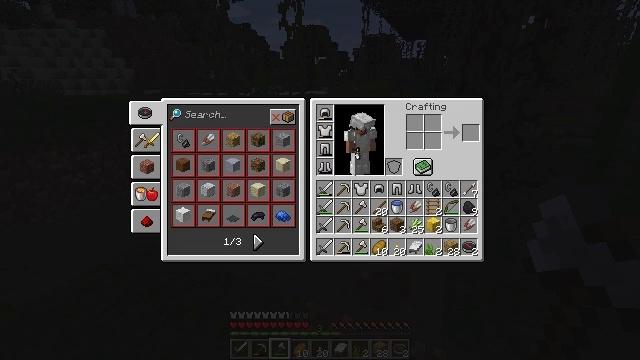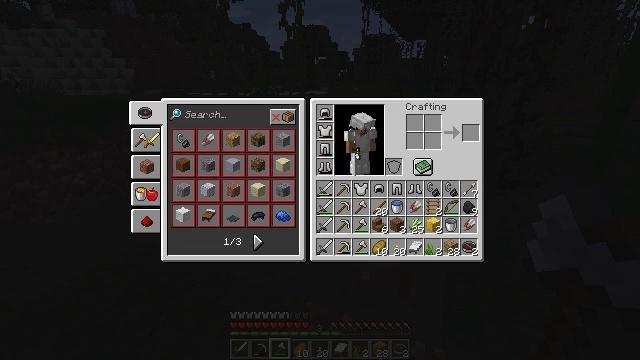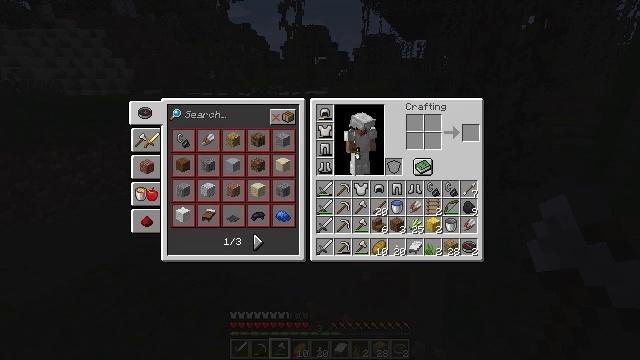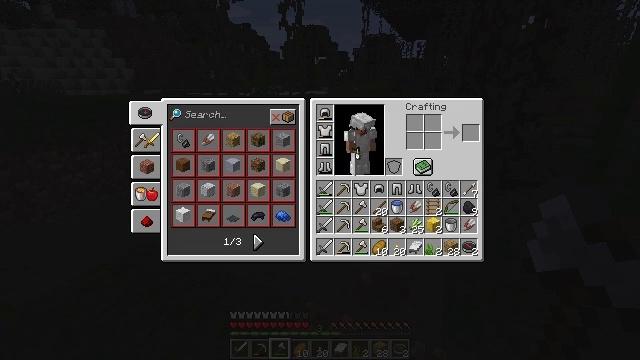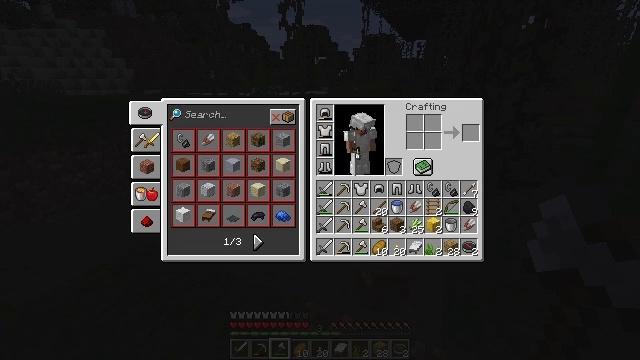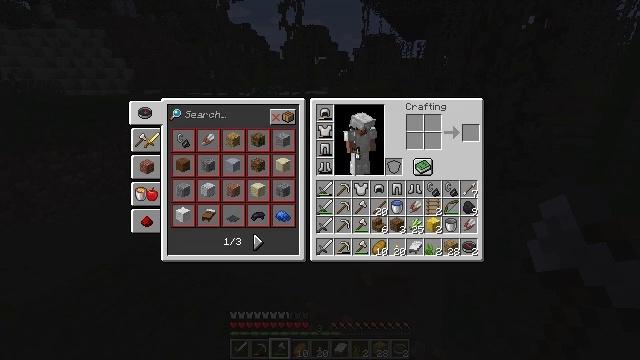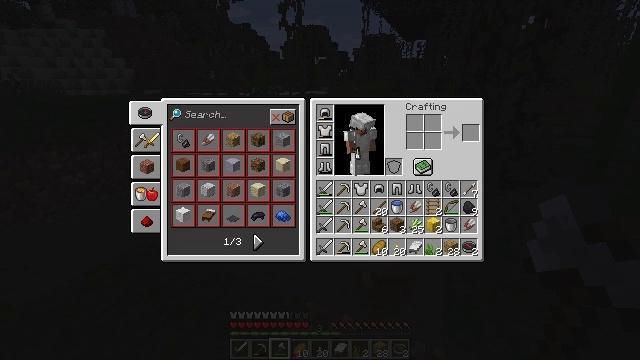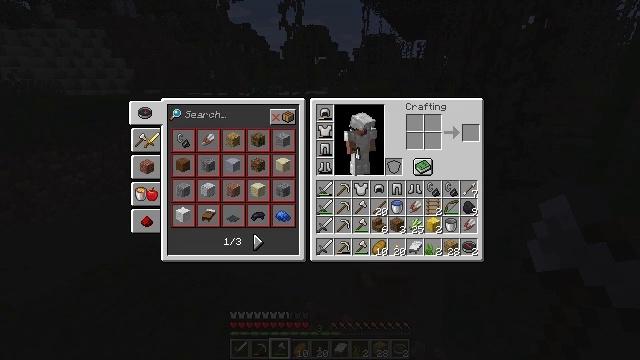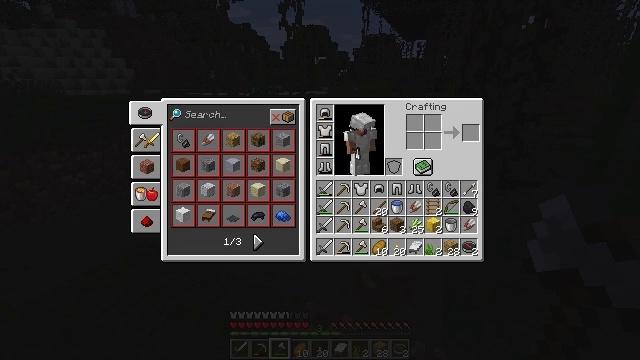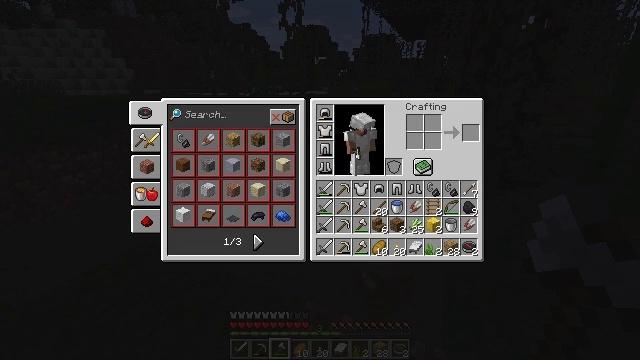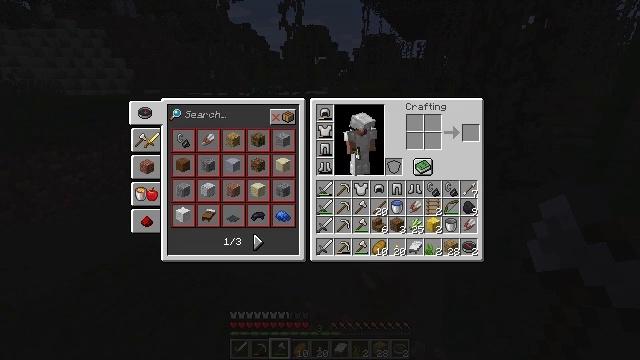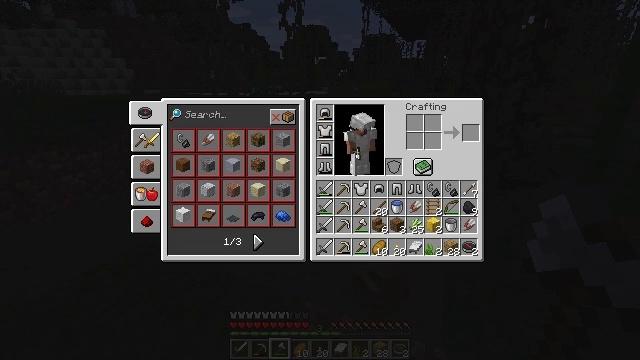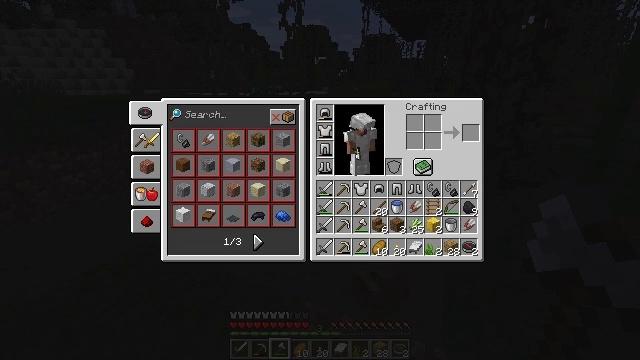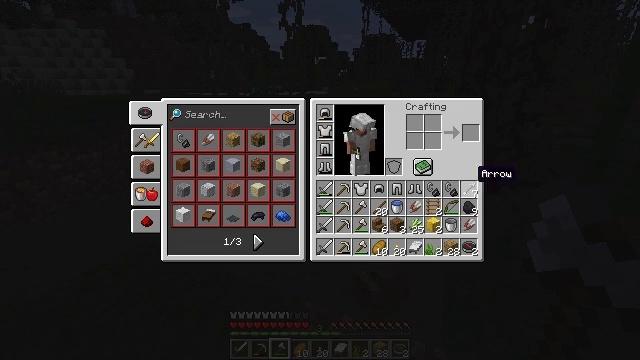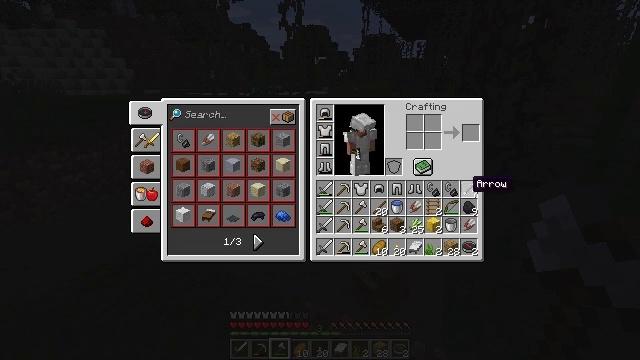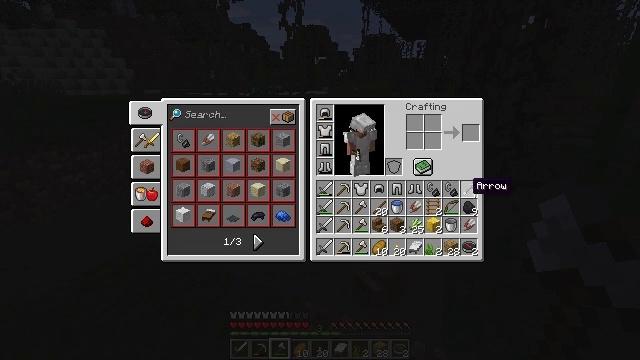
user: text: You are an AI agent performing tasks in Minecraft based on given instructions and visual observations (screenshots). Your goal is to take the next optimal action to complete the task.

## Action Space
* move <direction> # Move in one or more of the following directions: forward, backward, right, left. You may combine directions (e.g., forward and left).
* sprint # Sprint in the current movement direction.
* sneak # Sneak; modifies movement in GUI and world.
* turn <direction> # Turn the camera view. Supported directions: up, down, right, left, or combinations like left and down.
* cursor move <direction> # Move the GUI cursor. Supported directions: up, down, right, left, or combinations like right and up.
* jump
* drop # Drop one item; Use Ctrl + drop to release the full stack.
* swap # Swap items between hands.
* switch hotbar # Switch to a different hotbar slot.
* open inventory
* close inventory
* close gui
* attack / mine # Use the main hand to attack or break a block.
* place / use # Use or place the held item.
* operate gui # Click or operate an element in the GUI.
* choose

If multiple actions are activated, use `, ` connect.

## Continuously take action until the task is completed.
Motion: motion action
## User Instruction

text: Remove a ladder from the inventory.
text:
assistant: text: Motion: no_op
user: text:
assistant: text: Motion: no_op
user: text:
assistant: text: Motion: no_op
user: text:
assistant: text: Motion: no_op
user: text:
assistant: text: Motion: no_op
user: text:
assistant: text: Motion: no_op
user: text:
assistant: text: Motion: no_op
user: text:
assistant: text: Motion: no_op
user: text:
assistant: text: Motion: no_op
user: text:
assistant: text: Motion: no_op
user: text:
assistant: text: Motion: no_op
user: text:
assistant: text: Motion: no_op
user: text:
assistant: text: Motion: turn down
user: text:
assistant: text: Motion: turn down
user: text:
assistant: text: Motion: no_op
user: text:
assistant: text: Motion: no_op
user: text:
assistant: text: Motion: no_op
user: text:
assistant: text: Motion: no_op
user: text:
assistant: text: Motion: no_op
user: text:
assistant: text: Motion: no_op
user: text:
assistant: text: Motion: no_op
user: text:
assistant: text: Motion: no_op
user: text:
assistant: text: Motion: no_op
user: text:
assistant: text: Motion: no_op
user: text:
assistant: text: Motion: no_op
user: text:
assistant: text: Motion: no_op
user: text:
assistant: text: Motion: no_op
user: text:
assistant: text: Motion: no_op
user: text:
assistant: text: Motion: no_op
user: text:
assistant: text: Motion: no_op